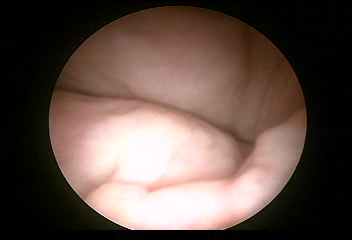
Modality: WLC
Class: Normal mucosa
Bladder cancer association: No